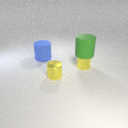
large blue rubber cylinder behind small yellow metal cylinder